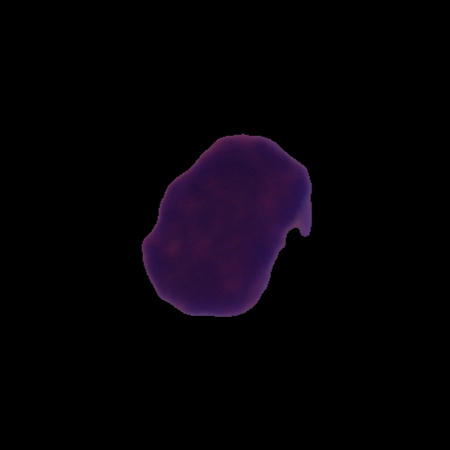
Label: cancer